Question: I have a spreadsheet I am using for real estate where I want to be able to populate the name of a building based on an apartment's address. I need to create a formula that searches for certain information on a cell (probably the building number) and, based on that, looks at a table with building numbers and corresponding names and returns the appropriate value. I can't use a simple VLOOKUP based on the full address because, since they all contain apartment numbers, every address is unique.

I though about combining the search function with LOOKUP but that is not working for me so far.
Any thoughts on how to accomplish this?
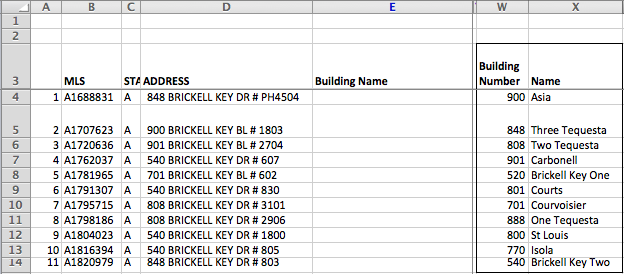
Answer: Please try:
'''
=VLOOKUP(VALUE(LEFT(D4,FIND(" ",D4)-1)),W:X,2,0)
'''
copied down to suit.
Good point spotted by @Jerry:
'''
=VLOOKUP(VALUE(LEFT(TRIM(D8),FIND(" ",D8,2)-1)),W:X,2,0)
'''
(though any leading space is not necessarily going to be removed by TRIM).